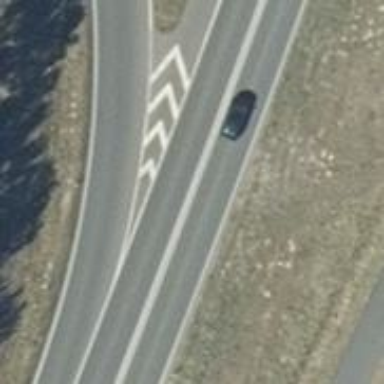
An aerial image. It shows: Trunk motorroad.